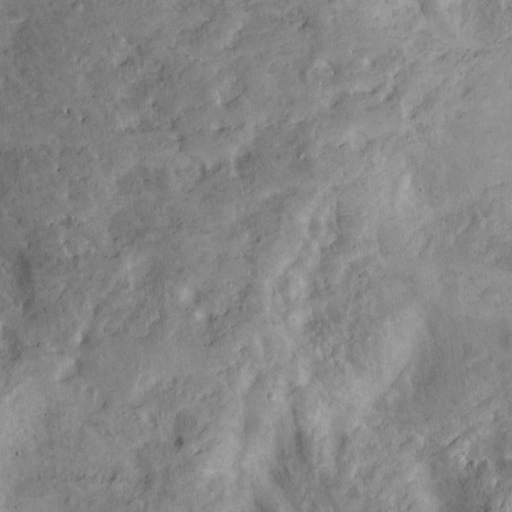
Objects detected: cone